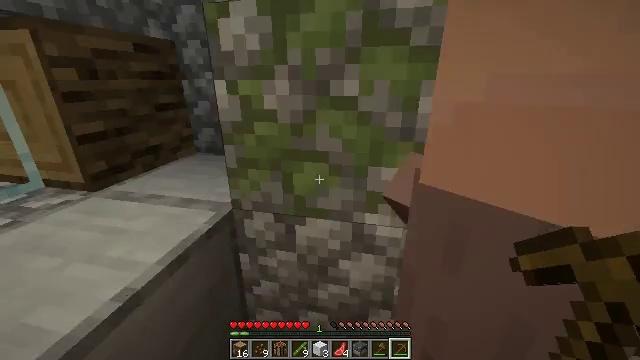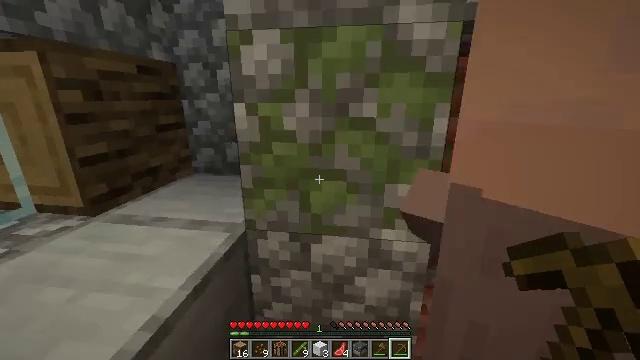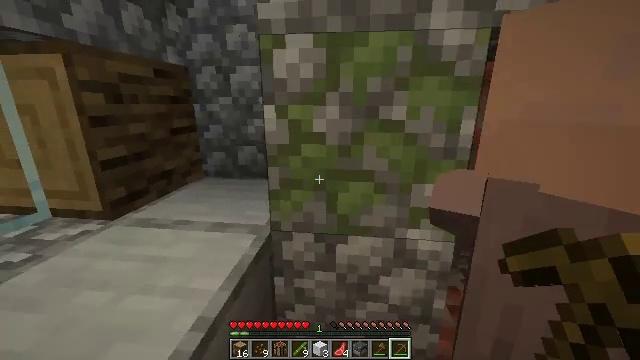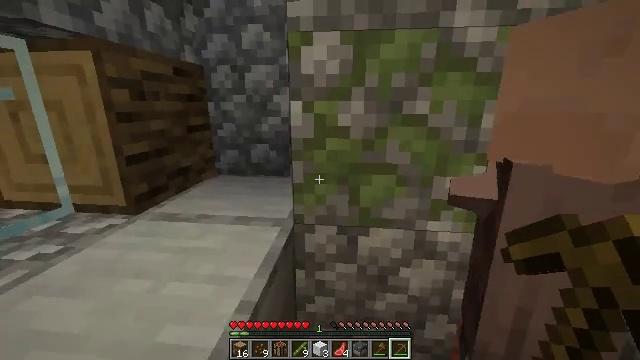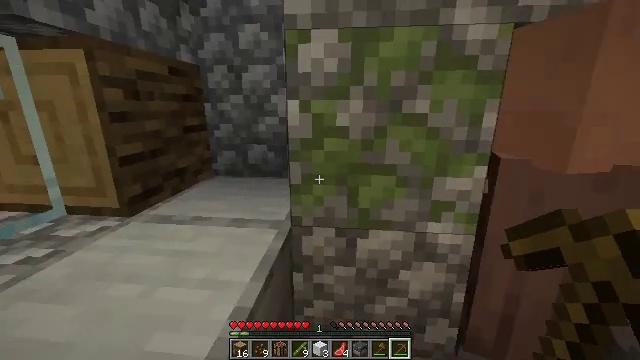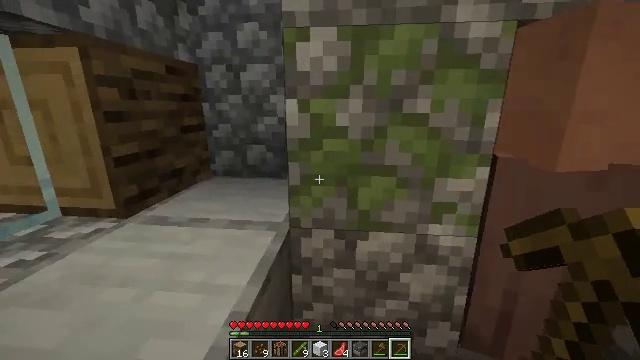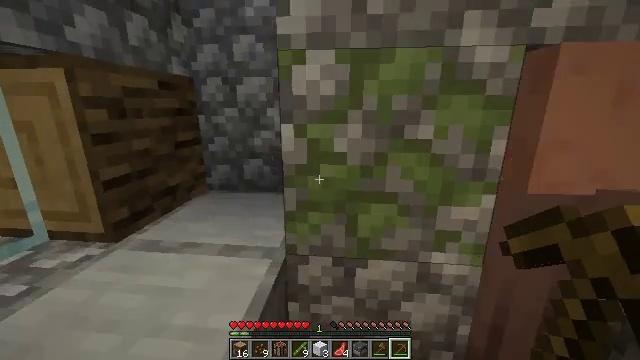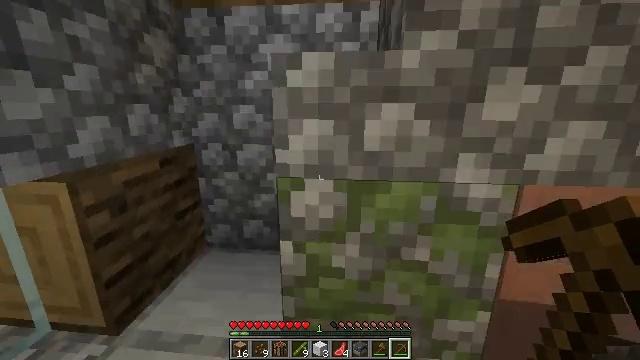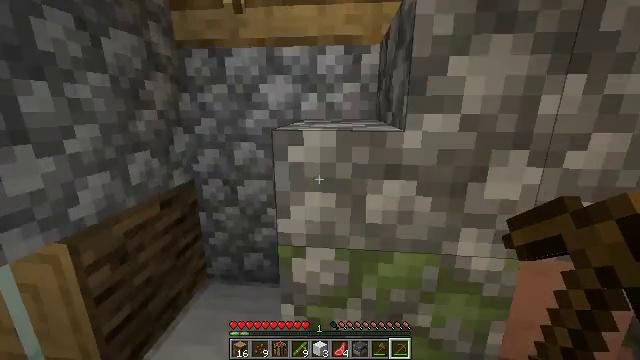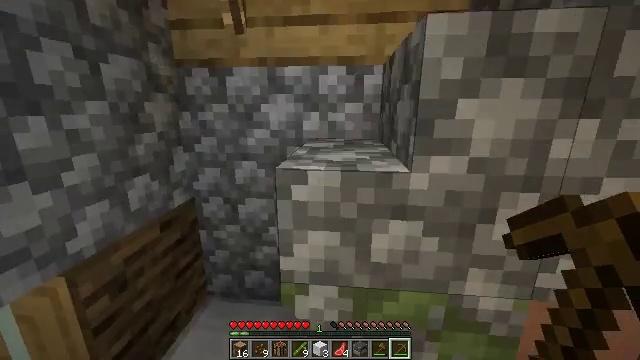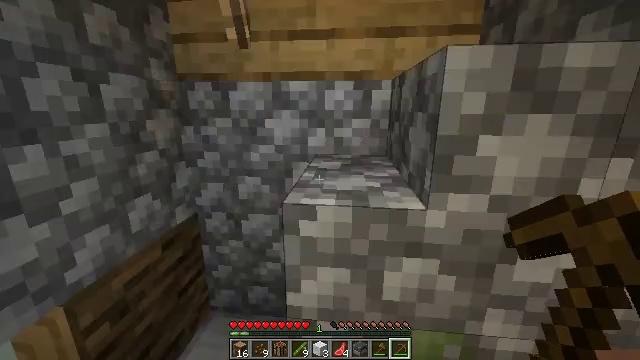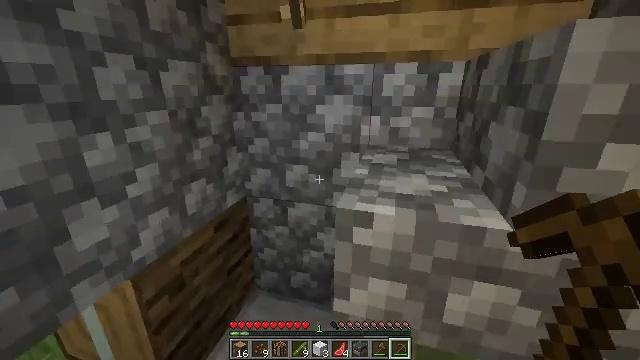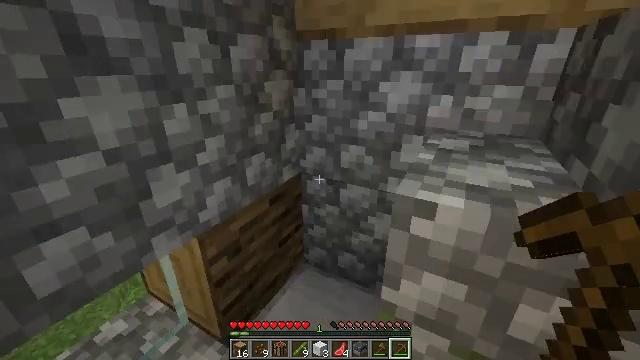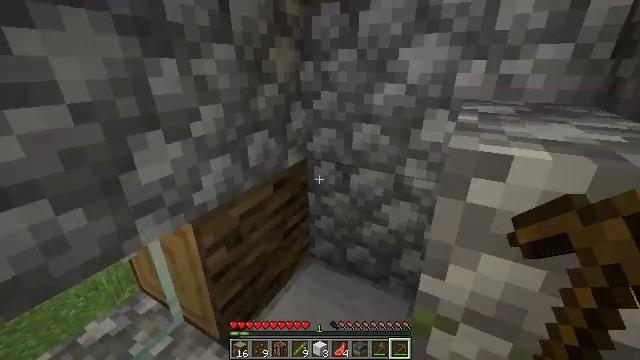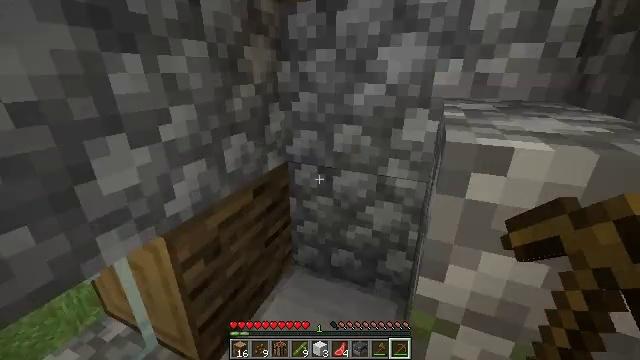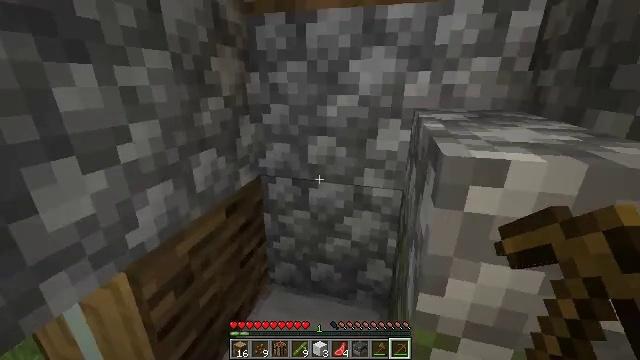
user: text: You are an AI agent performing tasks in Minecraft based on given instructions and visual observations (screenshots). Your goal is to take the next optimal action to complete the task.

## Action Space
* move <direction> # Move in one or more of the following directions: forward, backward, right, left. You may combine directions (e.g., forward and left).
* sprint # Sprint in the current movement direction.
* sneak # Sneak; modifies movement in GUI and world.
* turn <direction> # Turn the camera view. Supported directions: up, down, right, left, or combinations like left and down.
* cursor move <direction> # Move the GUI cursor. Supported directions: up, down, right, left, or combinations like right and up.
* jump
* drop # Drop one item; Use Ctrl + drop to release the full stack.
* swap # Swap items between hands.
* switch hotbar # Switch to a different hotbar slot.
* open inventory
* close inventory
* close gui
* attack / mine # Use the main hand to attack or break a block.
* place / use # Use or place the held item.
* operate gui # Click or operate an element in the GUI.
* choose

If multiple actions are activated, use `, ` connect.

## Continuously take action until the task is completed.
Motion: motion action
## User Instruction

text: Destroy the yellow bed to recycle it.
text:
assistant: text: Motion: move left, turn right and up
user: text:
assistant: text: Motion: move left, turn right
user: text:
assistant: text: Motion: move left
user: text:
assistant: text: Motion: move forward and move left
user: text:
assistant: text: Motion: move forward and move left
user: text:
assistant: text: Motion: move forward and move left, jump
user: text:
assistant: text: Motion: move forward and move left, jump
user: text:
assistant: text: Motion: move forward and move left, jump
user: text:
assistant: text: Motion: move forward and move left, jump
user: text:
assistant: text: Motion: move forward and move left, jump
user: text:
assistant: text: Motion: move left, turn left and down, jump
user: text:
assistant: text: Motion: move left, turn left and down
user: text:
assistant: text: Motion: move left
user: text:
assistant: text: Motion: move left, turn right and up
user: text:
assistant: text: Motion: move left, turn right and up
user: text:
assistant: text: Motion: move left, turn right and up
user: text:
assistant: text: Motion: move left, turn right and up
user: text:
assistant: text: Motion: move left, turn right and up
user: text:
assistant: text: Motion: turn right and up
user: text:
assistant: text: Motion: turn right
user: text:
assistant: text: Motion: turn right and up
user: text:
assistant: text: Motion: turn right
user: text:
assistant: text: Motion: no_op
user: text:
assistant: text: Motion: turn right
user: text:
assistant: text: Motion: turn right
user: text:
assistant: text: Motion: move right, turn right
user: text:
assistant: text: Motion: move right, turn right and up
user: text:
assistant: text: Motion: move right, turn right and up
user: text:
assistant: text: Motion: move right, turn right and up
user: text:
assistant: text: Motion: move right, turn left and up